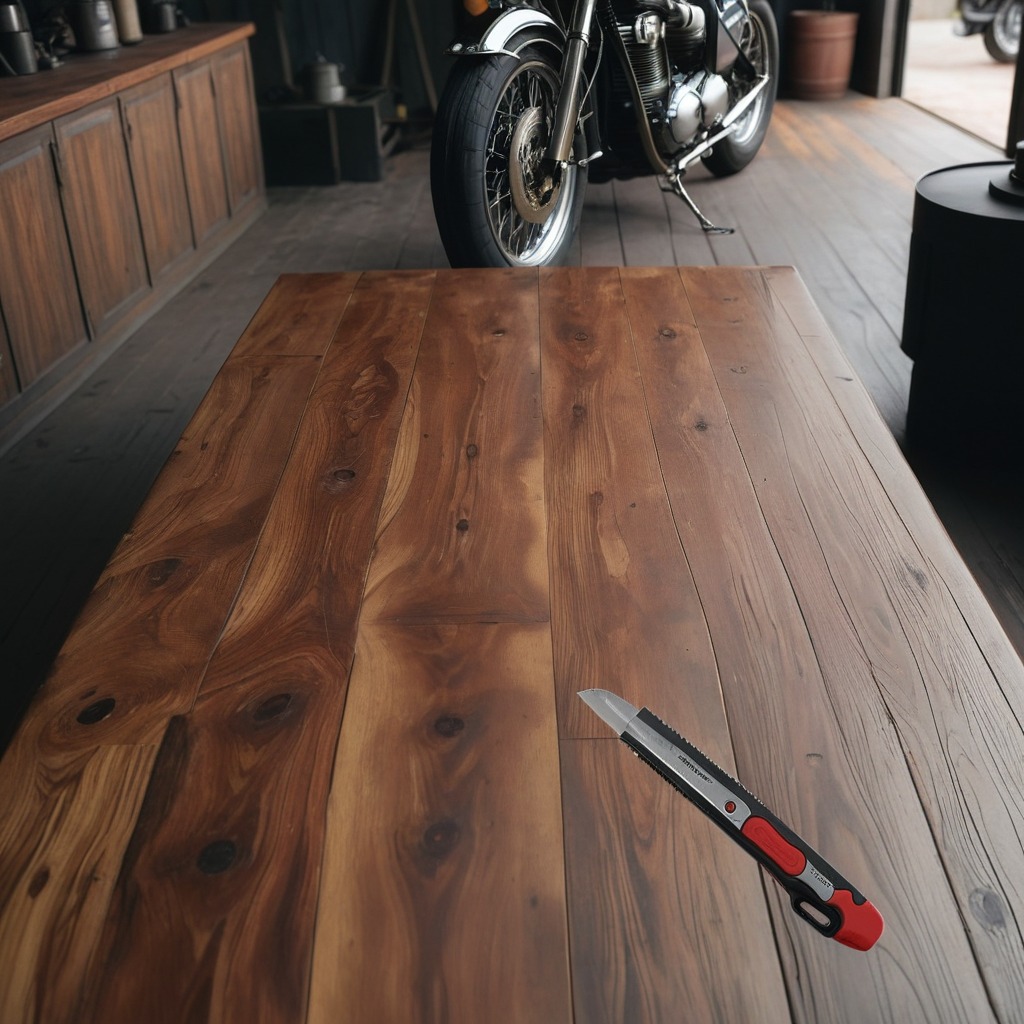
A utility knife is lying on the oil-spilled wooden table in a vintage motorcycle garage.